Question: I want to centre the middle yellow div within the blue container div, regardless of the size of the text/div on the left and right side. The size of the centre div should auto-adjust to fit the text as it will be dynamically updated.
The left side yellow div should then fill the remaining gap on the left side with right aligned text, any extra text on the left side of this div should be hidden beyond the edge of the blue container on the left.

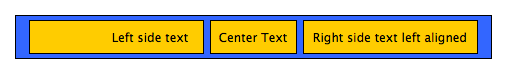
Answer: You probably should check out flexboxes. Here is a good guide: <URL>
Something like this should do the trick:
'''
.container{
padding:5px;
background:blue;
display: flex;
justify-content: center
}
'''
See it in action:
<URL>